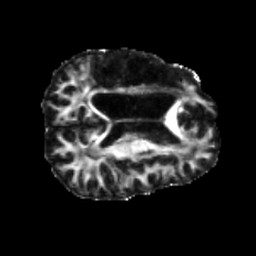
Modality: FA
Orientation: axial
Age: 42
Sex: male
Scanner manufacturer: siemens
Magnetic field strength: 3 T
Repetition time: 5.25 s
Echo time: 0.08 s